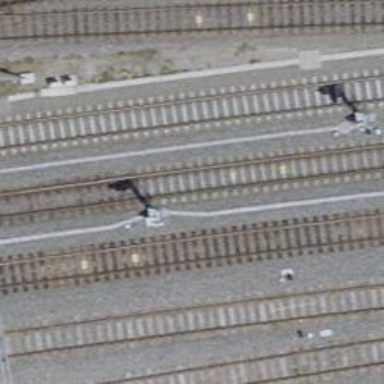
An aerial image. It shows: Railway signal.